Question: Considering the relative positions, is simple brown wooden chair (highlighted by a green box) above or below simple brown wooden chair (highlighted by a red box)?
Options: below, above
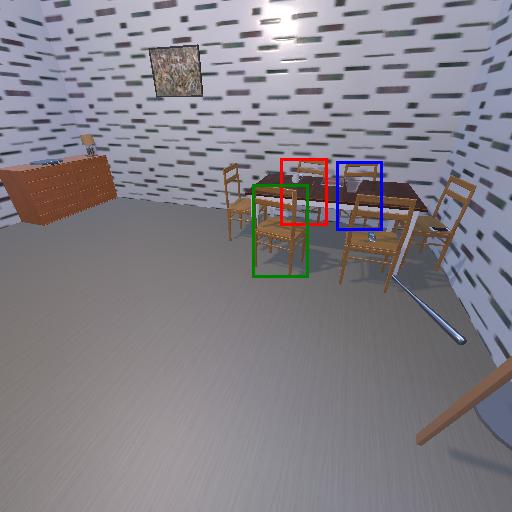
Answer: below